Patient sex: M
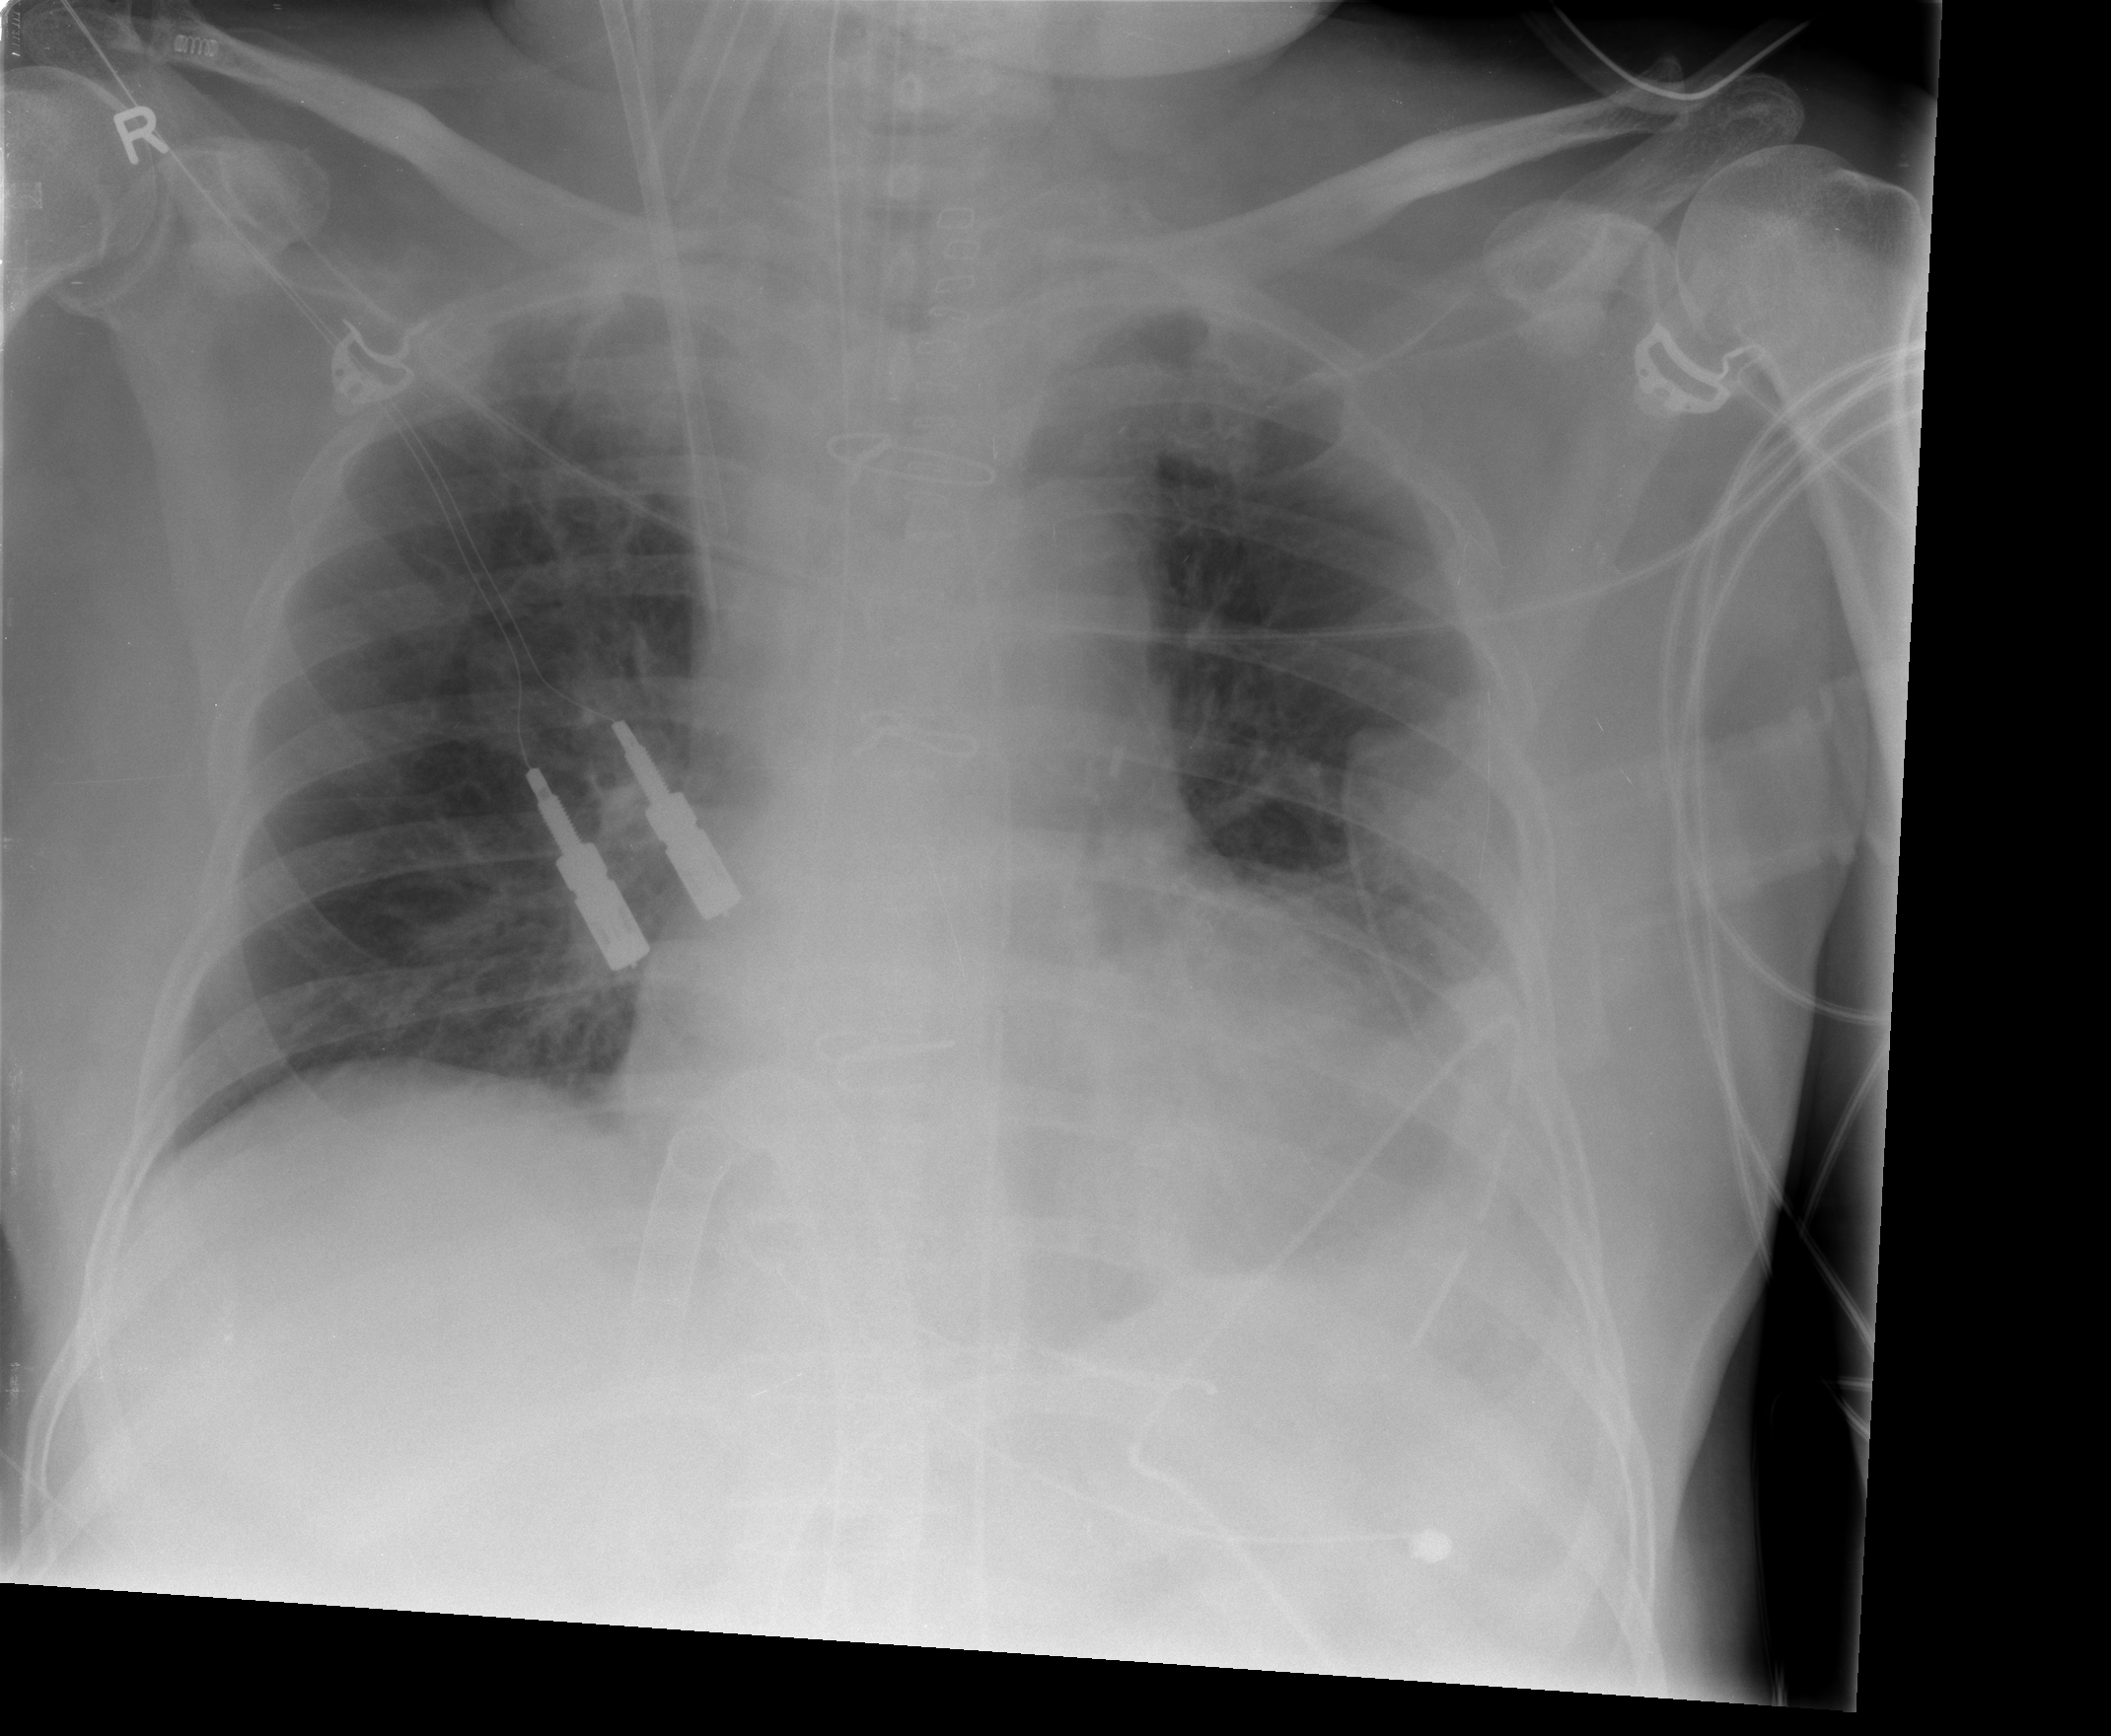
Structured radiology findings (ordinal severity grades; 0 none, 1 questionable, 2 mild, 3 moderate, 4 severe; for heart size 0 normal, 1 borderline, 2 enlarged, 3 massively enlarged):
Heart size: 1
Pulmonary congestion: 0
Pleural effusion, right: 0
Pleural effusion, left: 2
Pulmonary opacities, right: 2
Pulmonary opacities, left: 0
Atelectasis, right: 0
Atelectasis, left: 2